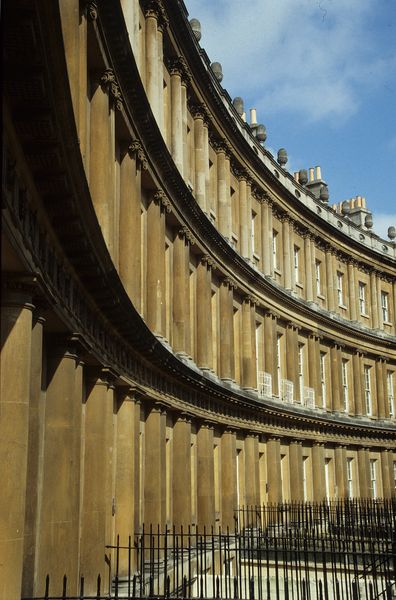
Titel: Wandaufriß
Künstler: John d.Ä. Wood
Standort: Bath
Institution: Circus
Schlagwörter: blau, flügel, himmel, schatten, weiß, wolken, gelb, ocker, sand, stadt, ausschnitt, braun, fenster, grau, hell, lampe, lampen, licht, marmor, pfeiler, schwarz, säule, säulen, dach, gebäude, haus, schloss, wolke, zaun, beige, wand, architektur, lang, stein, brüstung, gatter, gitter, sonne, land, klassizismus, england, kamin, kamine, kreis, rund, schornstein, stock, balkon, farbig, ansicht, bogen, fassade, italien, mauer, schornsteine, farbe, zäune, pilaster, vorsprung, detail, verzierung, metall, stuck, geländer, ring, arena, foto, fotografie, photographie, bögen, eingang, arkade, kolonnade, kolonnen, eckig, dreistöckig, palast, gebogen, löcher, kapitelle, rom, photo, reihen, halbrund, fries, sims, doppelsäulen, gesims, stäbe, sandstein, farbfoto, ionisch, antik, vatikan, ansatz, etagen, geschosse, achsen, dorisch, absatz, stockwerke, rundung, bau, parlament, englisch, raster, klassisch, geschoss, gebälk, säulengang, bauwerk, und, aufriss, etage, kollonaden, profanbau, kolossalordnung, rondell, superposition, rotunde, sockelzone, rundbau, säulenumgang, british, theatermotiv, fensterreihe, kolosseum, abteilungen, britisch, bath, häus, gitterzaun, himmek, english, piadestal, zeune, säulen rund, z, architetktur, schwrr, rauchfänge, nrom, dsöjlfsölksafölkölkslö